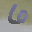
Label: 6